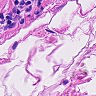
Metastatic tissue present: no